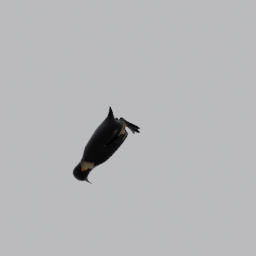
Label: animals